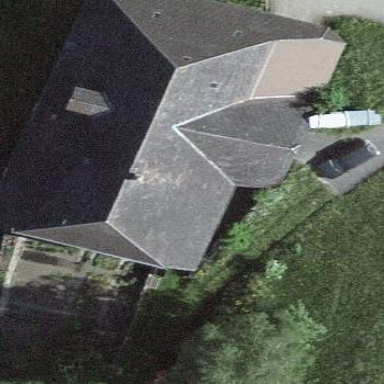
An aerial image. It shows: Farm building.